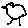
Label: bird